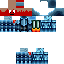
A male skeleton skin with dark skin, wearing brown helmet dressed in a red hoodie and red pants, featuring a closed mouth.